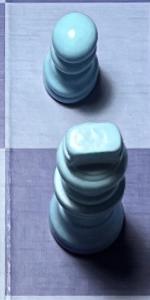
Label: King_White